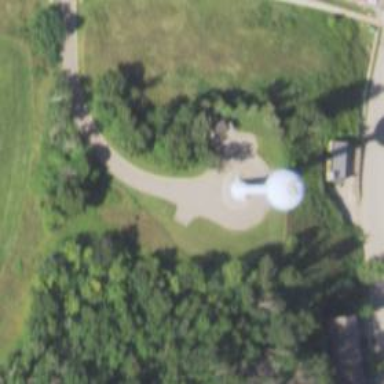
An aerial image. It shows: Water tower that is man-made.